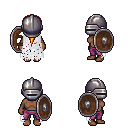
a pixel art fantasy rpg character, female body template, human, dark skin, white tattered cape, magenta pants, light blonde ponytail hairstyle, metal helm, shield, four views (front, back, left, right), 2x2 character sprite sheet, small pixel art, hard edges, no anti-aliasing